Field crop: tomato
Growth stage: 1
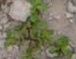
Species: portulaca